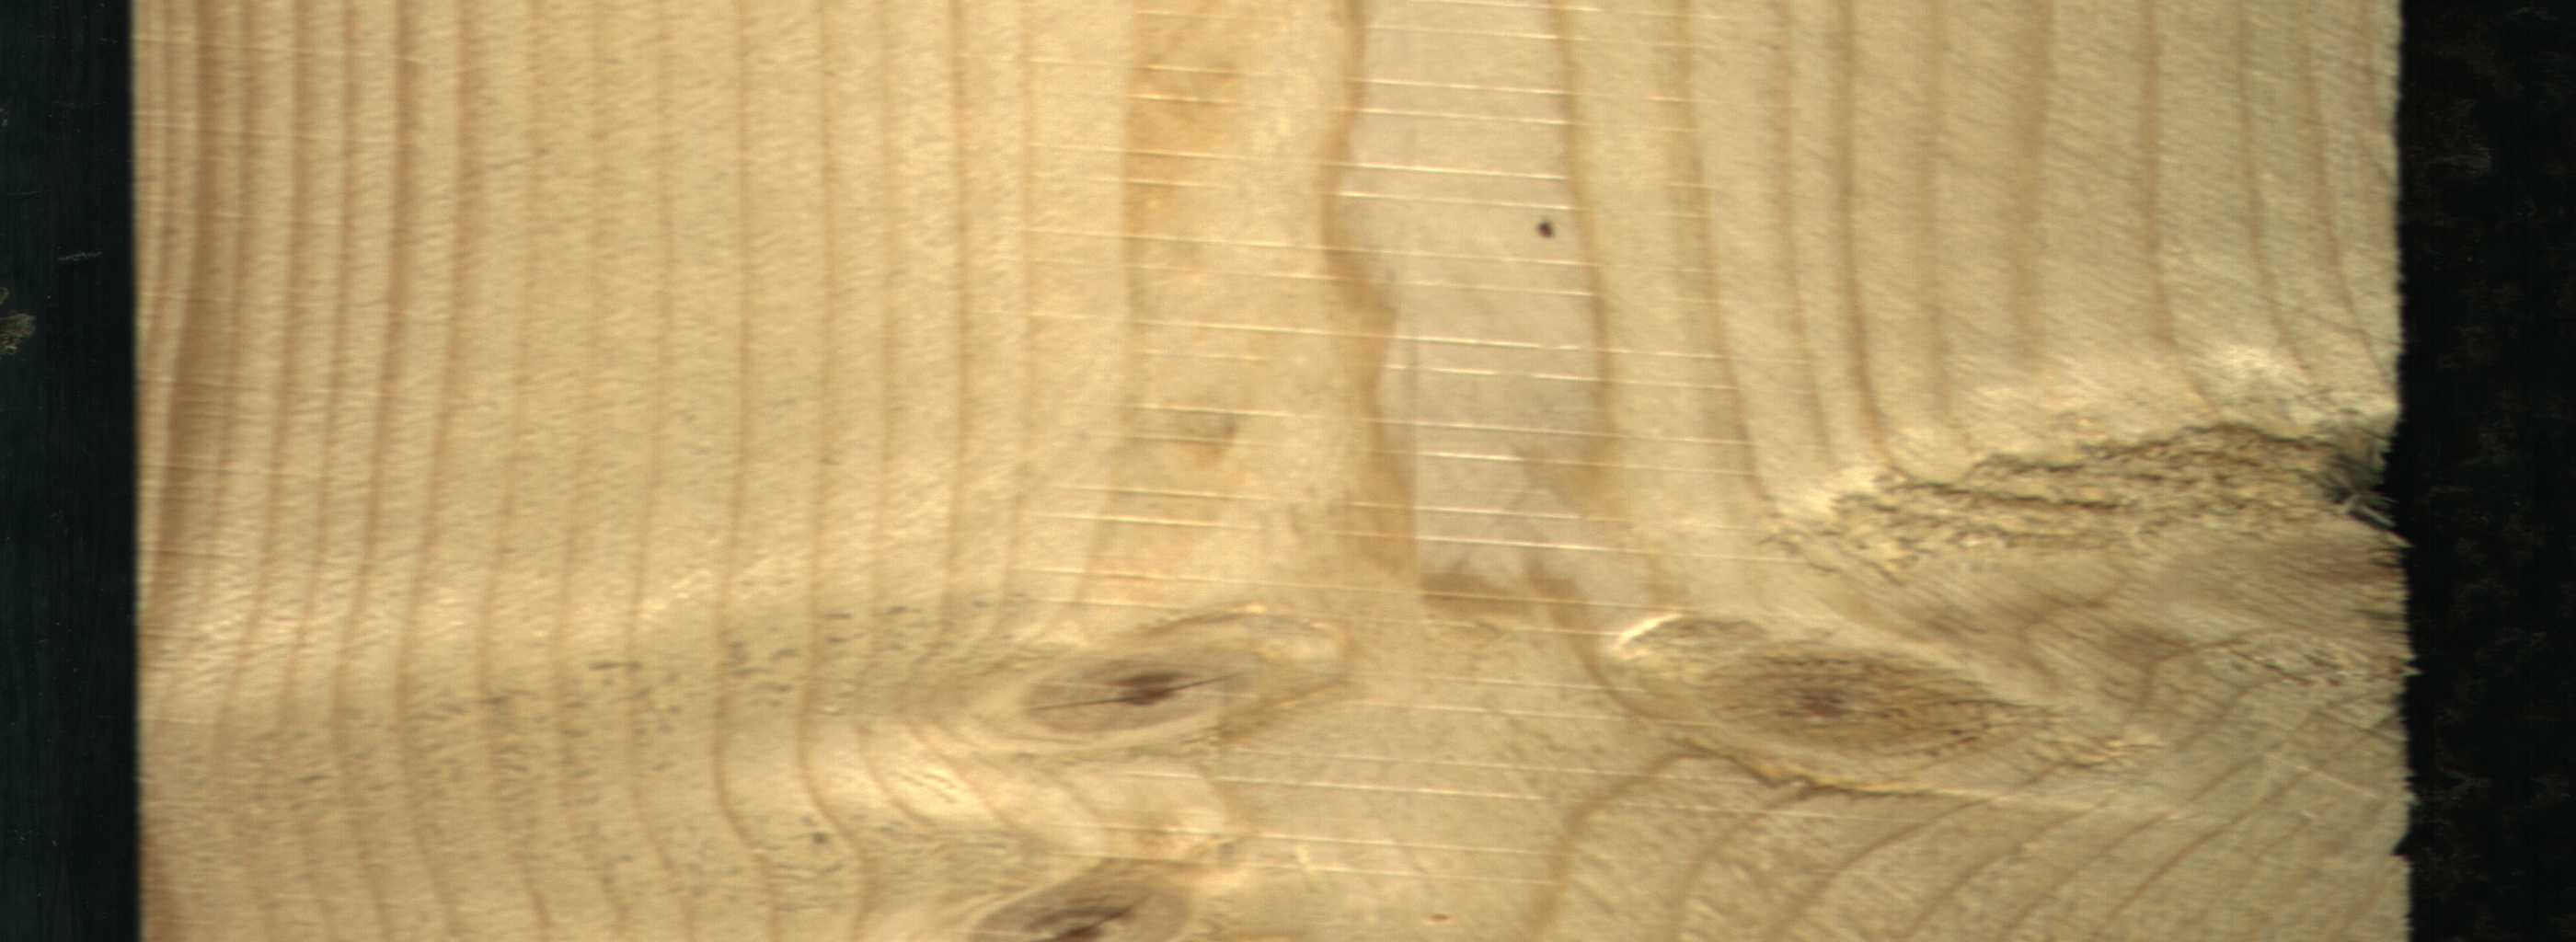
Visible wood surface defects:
resin
knot_with_crack
knot_with_crack
Live_Knot